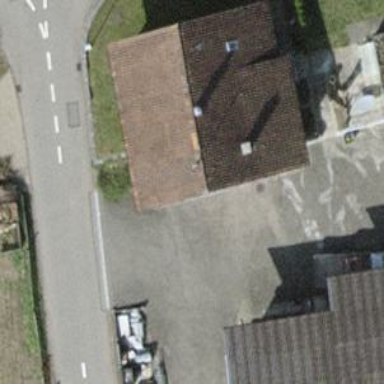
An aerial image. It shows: Detached building.